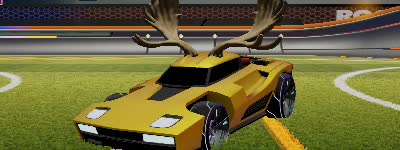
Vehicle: breakout